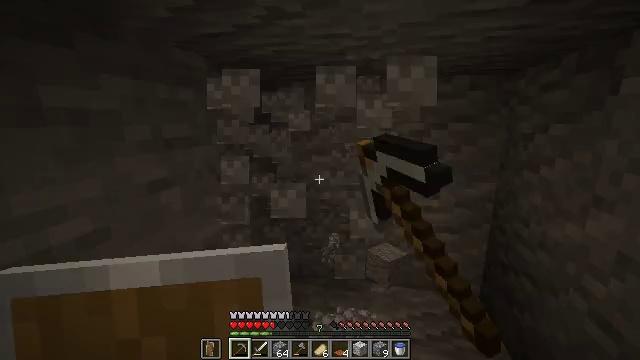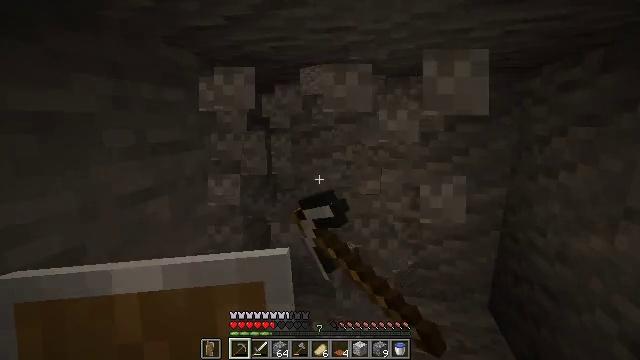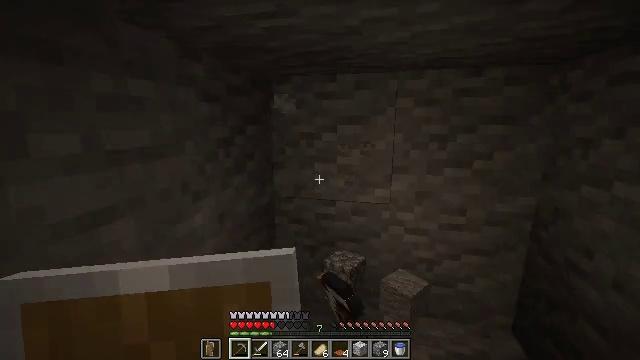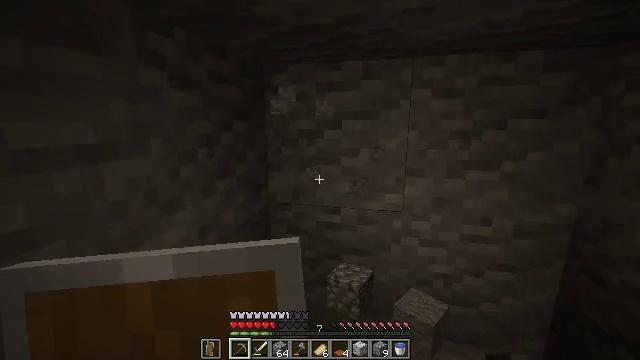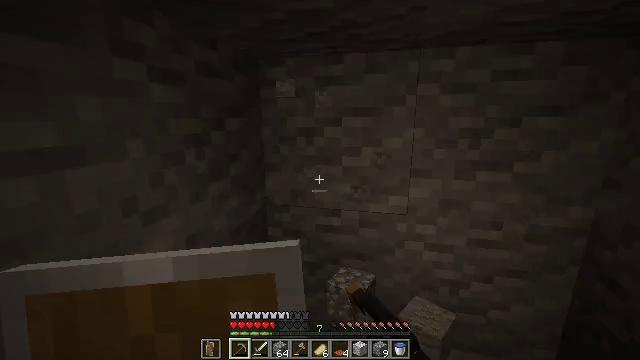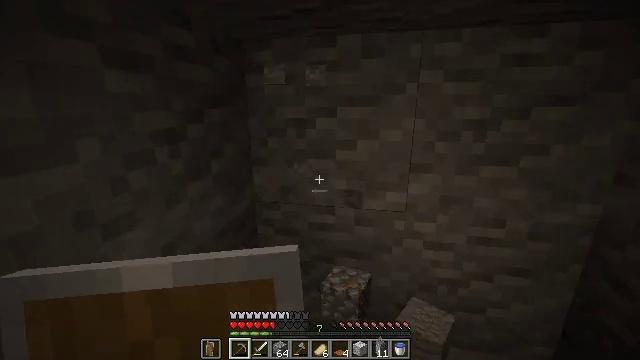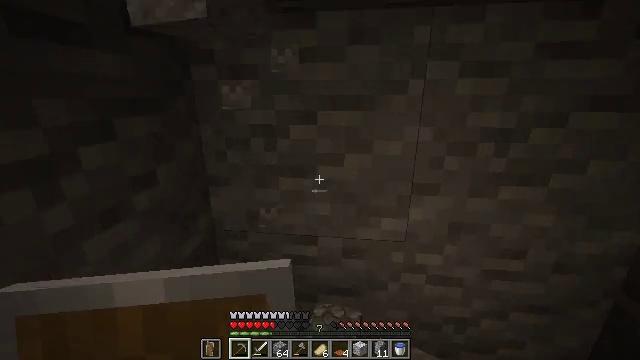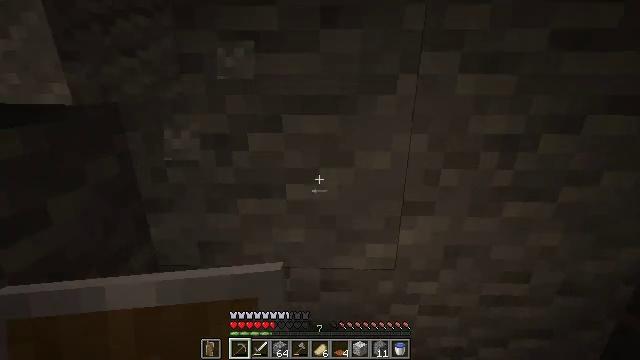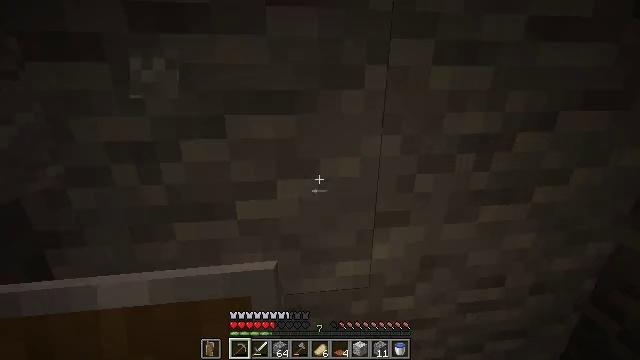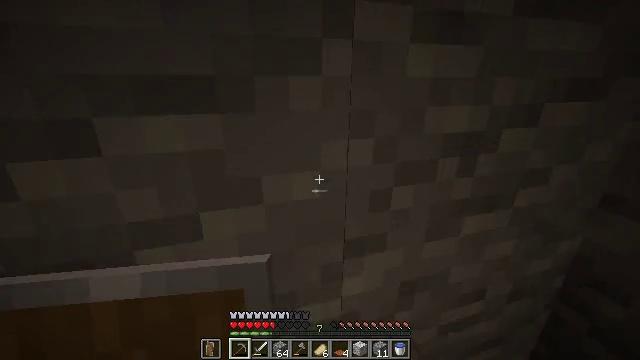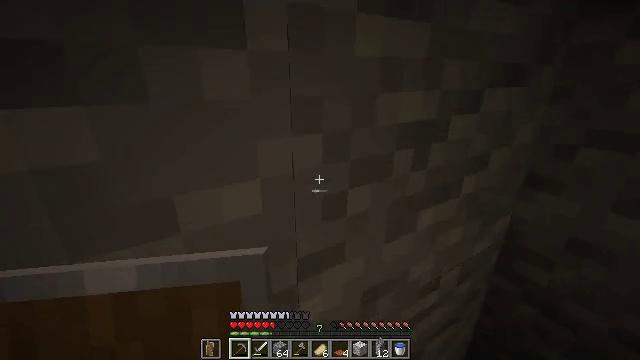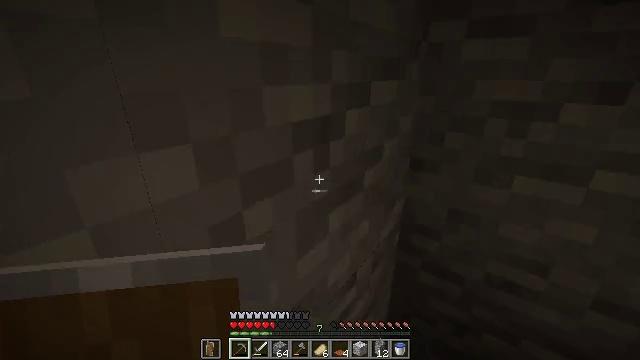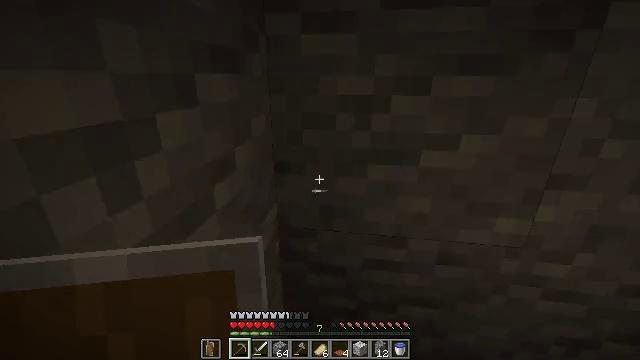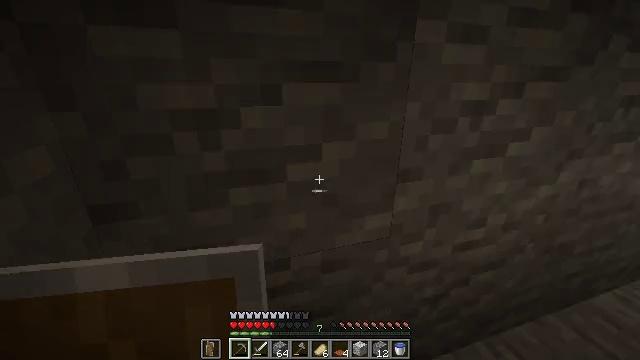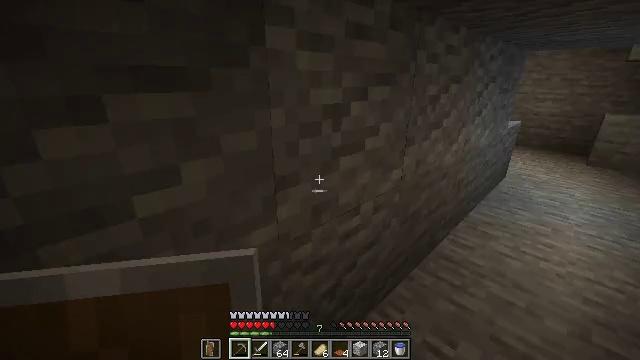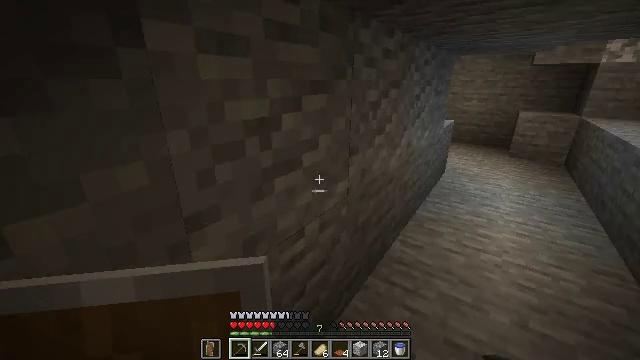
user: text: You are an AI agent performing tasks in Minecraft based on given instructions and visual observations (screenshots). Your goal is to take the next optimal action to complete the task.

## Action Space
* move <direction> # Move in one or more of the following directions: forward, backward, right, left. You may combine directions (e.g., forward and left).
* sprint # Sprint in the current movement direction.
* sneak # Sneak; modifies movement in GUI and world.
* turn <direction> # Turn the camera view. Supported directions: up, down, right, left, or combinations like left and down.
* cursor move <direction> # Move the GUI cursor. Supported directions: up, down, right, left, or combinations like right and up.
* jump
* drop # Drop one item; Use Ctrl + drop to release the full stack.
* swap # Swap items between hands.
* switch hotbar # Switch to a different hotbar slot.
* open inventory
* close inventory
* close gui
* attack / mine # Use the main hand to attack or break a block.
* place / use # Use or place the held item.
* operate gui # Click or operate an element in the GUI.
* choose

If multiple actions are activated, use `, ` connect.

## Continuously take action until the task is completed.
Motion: motion action
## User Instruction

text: Mine the lantern.
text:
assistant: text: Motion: move forward, attack / mine
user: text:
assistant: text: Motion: move forward, attack / mine
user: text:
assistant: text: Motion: move forward, attack / mine
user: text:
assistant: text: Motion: move forward
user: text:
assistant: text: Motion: move forward, turn right and down
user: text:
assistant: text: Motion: move forward, turn right and down
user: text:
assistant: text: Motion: move forward, turn right
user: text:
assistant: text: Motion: move forward, turn right
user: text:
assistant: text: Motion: move forward, turn right
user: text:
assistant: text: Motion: move forward, turn right and down
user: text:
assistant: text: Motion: move forward, turn right
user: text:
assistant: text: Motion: move forward, turn right
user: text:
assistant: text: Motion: move forward and move right, turn right
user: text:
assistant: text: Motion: move forward and move right, turn right
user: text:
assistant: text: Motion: move forward and move right, turn right
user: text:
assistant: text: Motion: move forward and move right, turn right
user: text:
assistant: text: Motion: move forward and move right
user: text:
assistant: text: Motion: move forward and move right
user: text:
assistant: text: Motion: move forward and move right, turn left and down
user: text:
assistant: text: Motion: move forward and move right
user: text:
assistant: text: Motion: move forward and move right, turn left
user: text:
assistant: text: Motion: move forward and move right
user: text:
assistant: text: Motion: move forward and move right
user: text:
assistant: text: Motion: move forward and move right
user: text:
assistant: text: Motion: move forward and move right
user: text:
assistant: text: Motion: move forward and move right
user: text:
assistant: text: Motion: move forward and move right
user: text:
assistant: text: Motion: move forward and move right
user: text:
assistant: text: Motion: move forward and move right, turn left
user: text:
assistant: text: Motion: move forward and move right, turn left